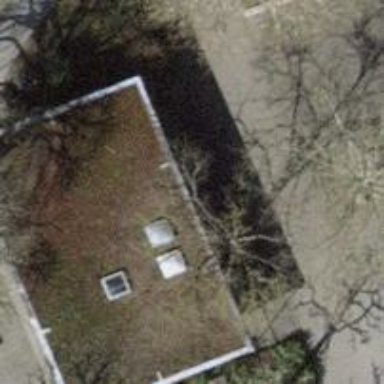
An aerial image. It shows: Toilets housed in building.